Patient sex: M
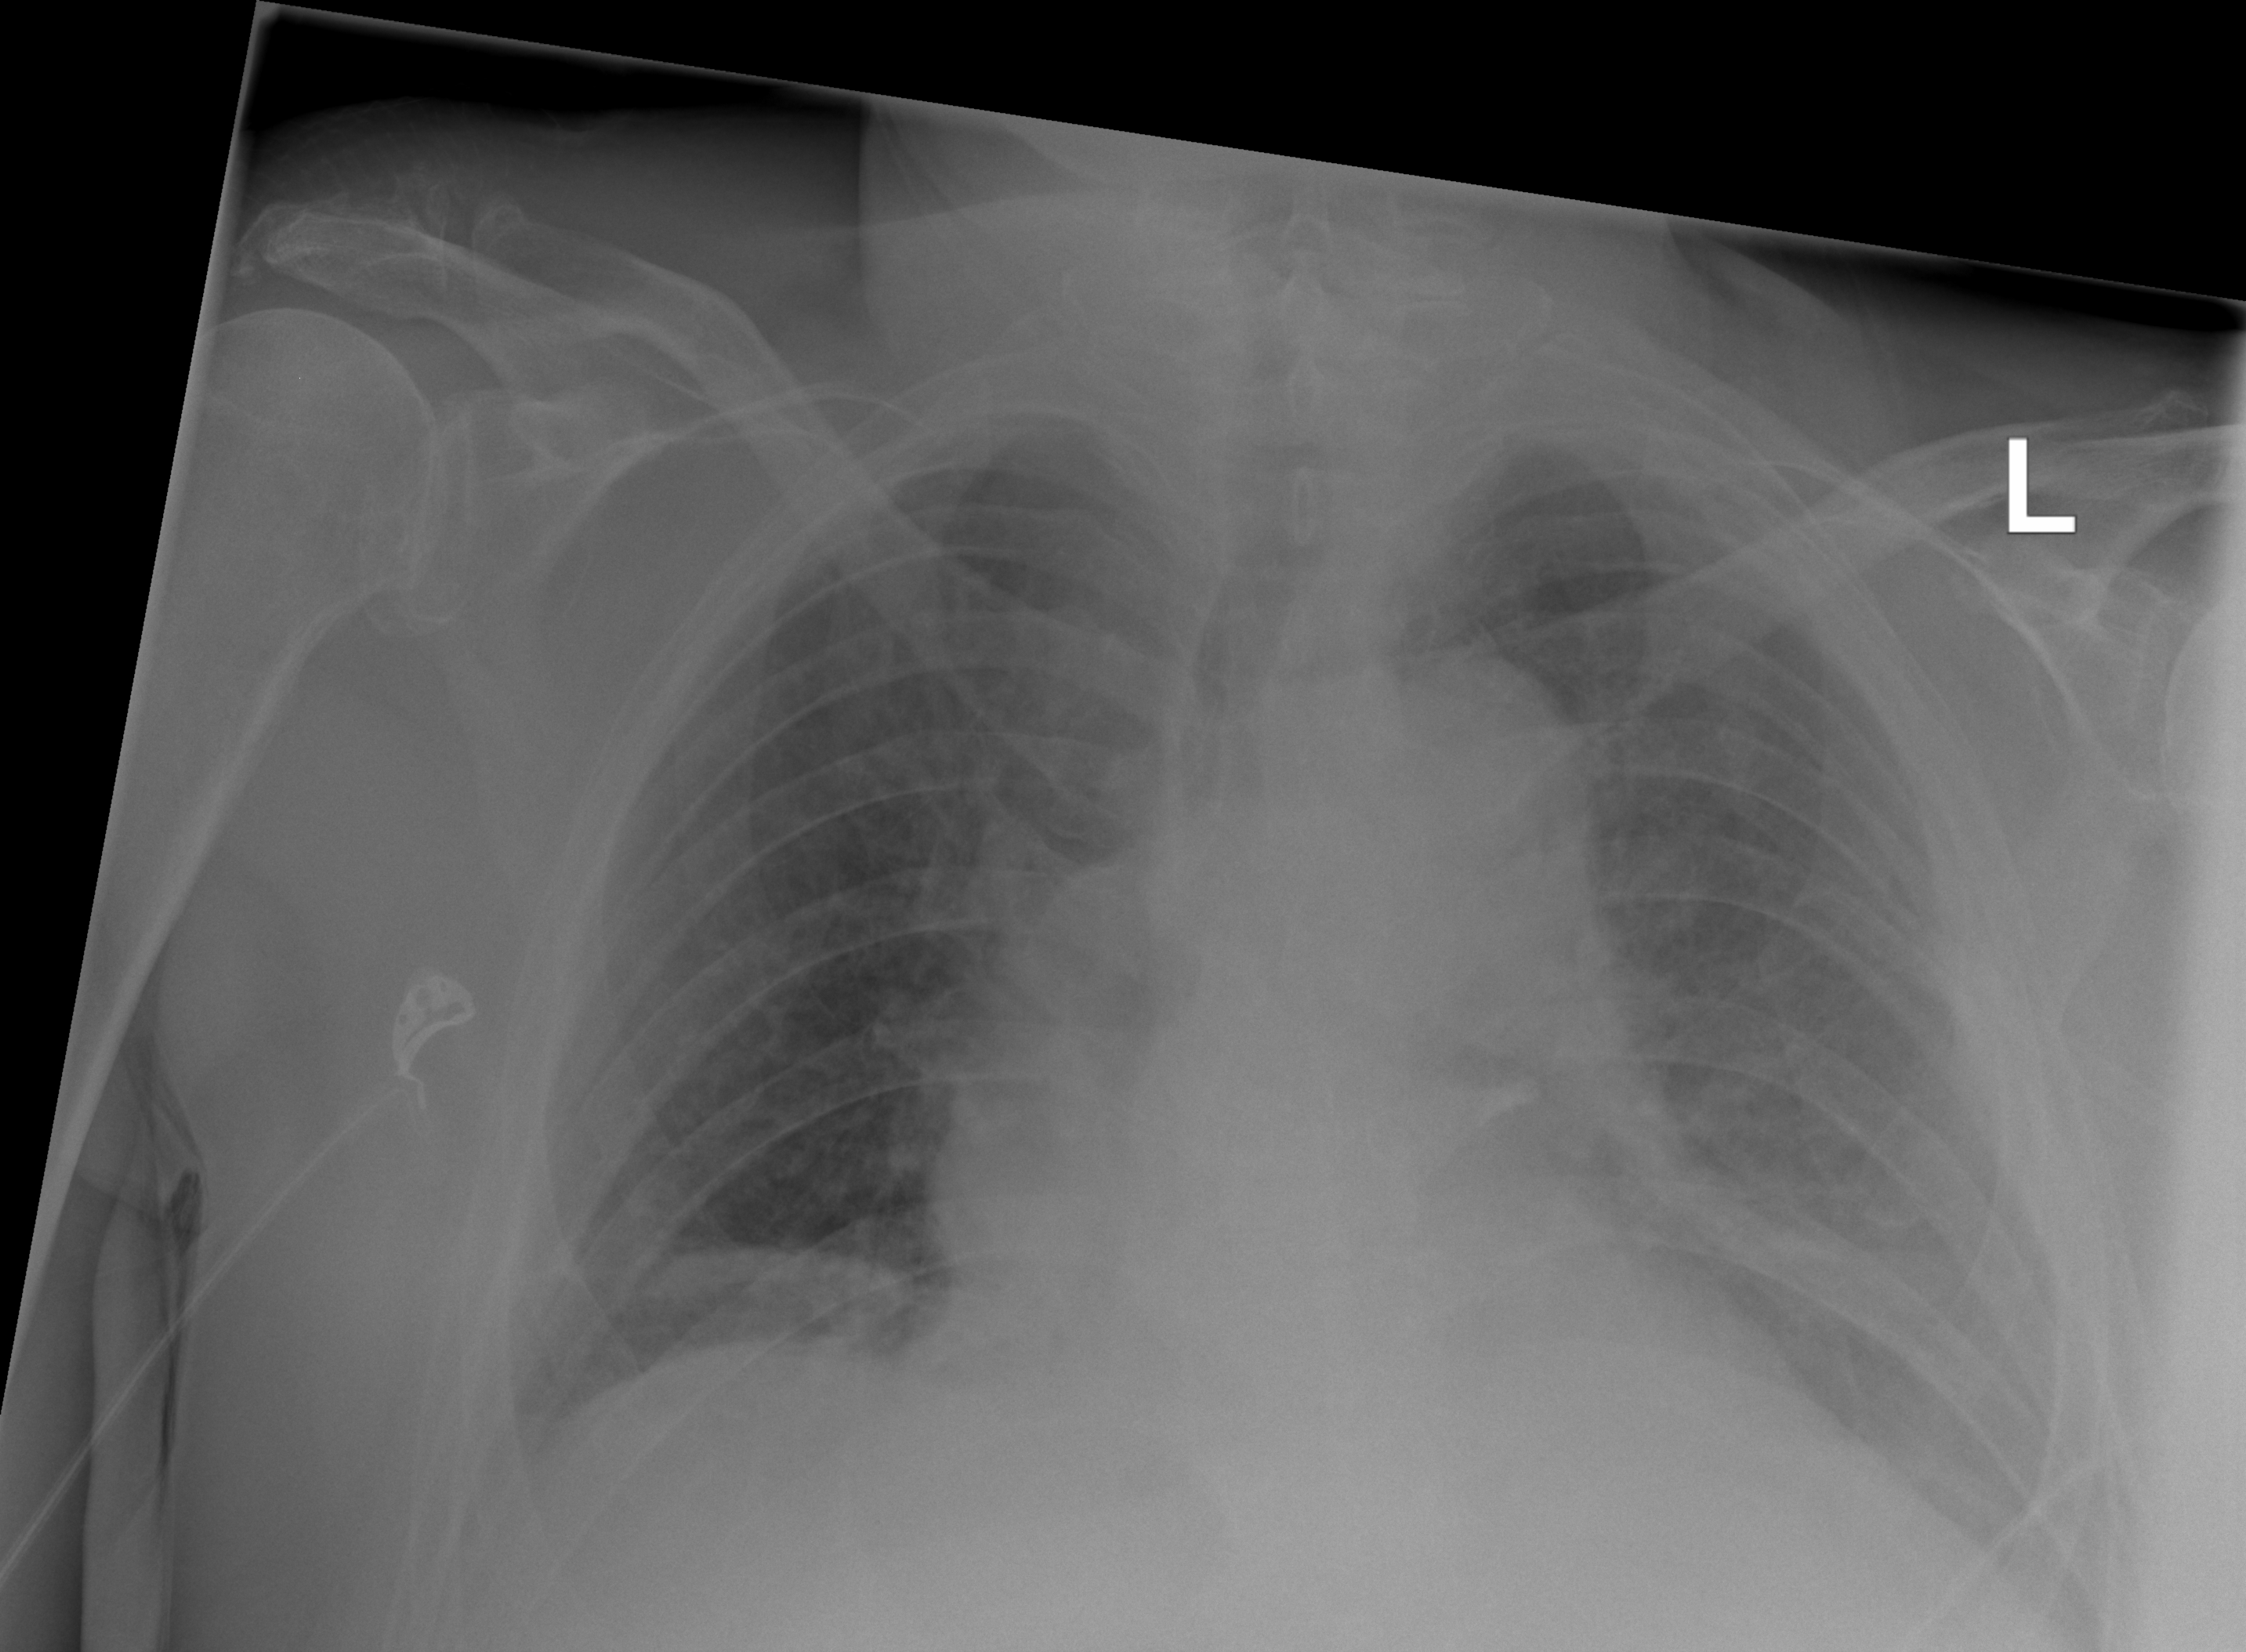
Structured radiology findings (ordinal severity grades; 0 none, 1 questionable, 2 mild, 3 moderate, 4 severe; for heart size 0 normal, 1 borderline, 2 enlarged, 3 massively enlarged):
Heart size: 2
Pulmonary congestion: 0
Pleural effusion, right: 1
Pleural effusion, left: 1
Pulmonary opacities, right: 1
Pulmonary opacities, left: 0
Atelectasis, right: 2
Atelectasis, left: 1